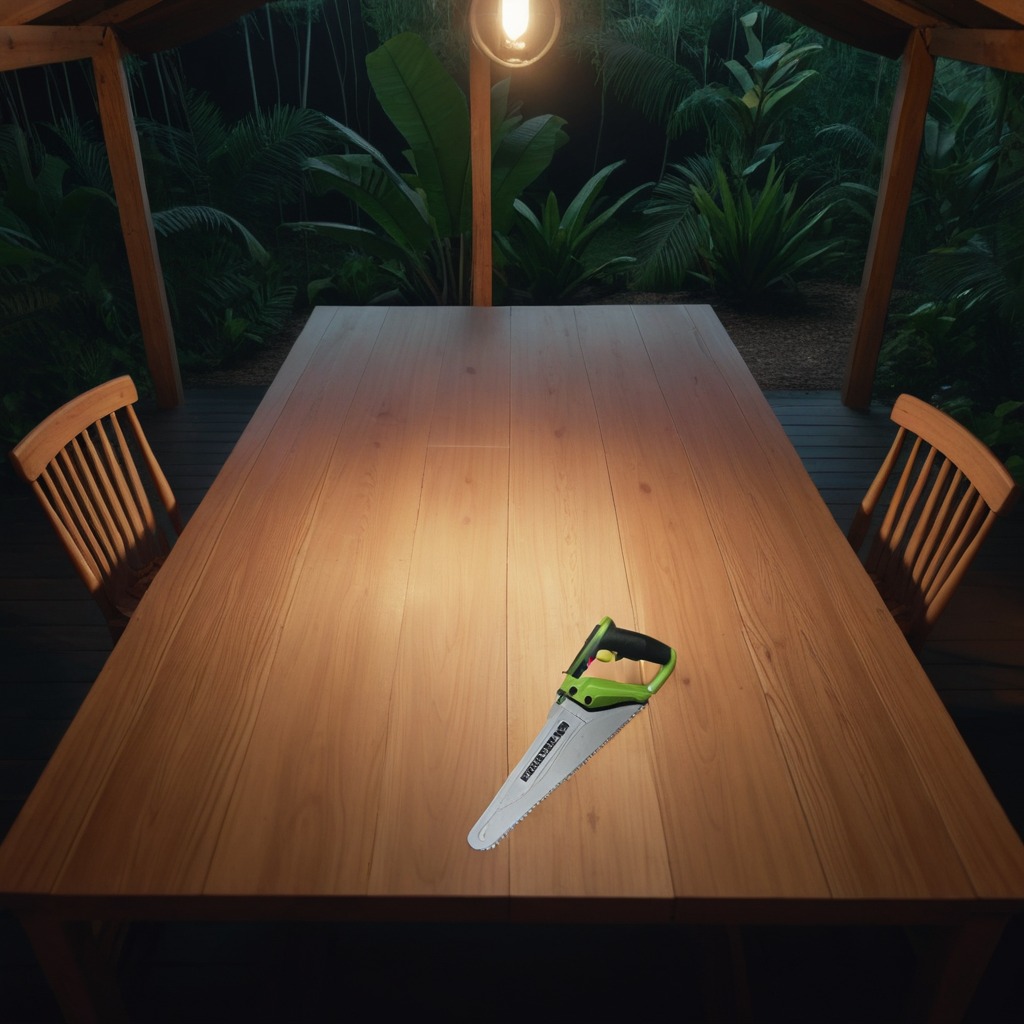
A handheld metal saw lies on a wooden table inside a jungle field workshop tent at night.